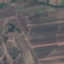
Land use / land cover class: PermanentCrop